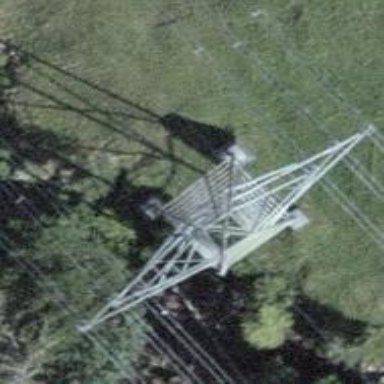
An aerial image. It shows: Power tower.